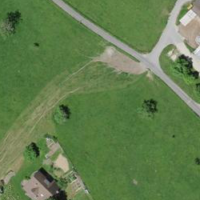
EUNIS habitat code: 52
Species observed at this site:
Tanacetum vulgare